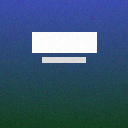
Screen state: on